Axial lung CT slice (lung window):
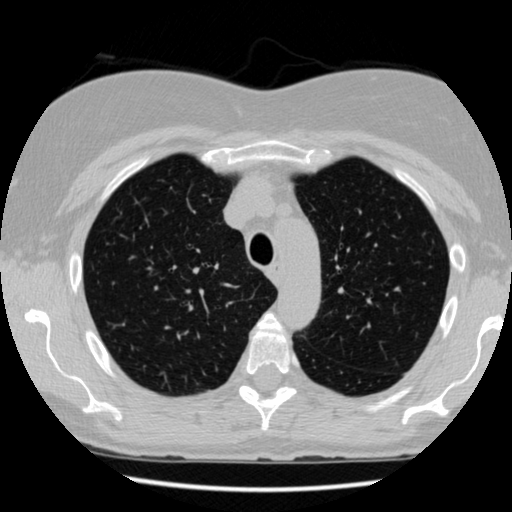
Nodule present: no